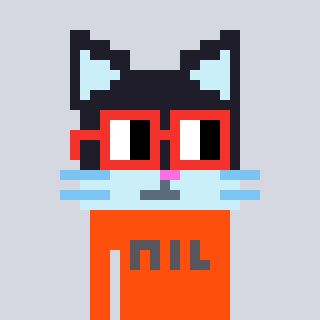
a pixel art character with square red glasses, a cat-shaped head and a orange-colored body on a cool background